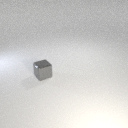
small gray metal cube